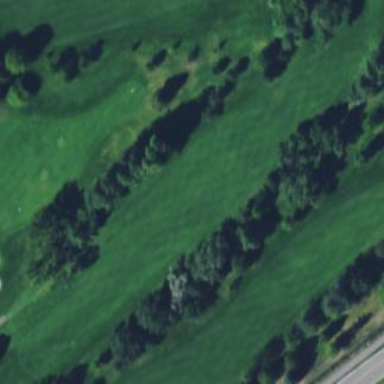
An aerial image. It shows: Grassy area designated as golf fairway.